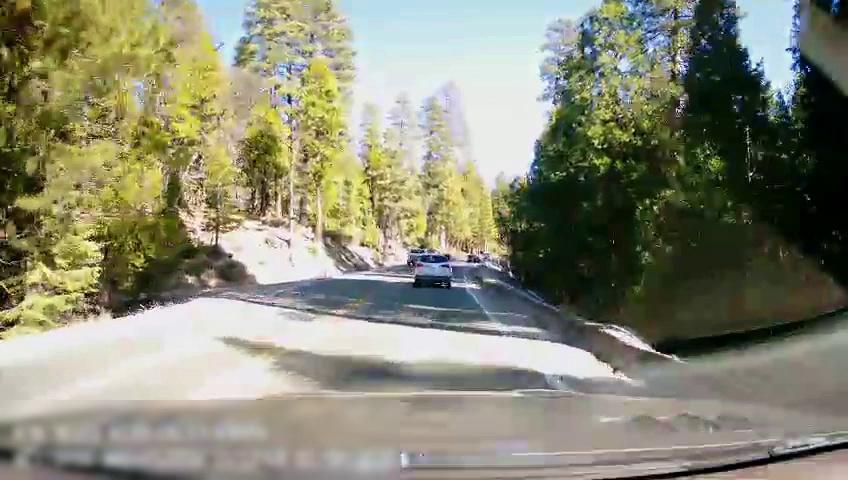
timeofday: Day
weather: Sunny
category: Drivable Space
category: Vehicles | Truck
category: Vehicles | SUV
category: Lanes | Current Lane
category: Lanes | Alternate Lane